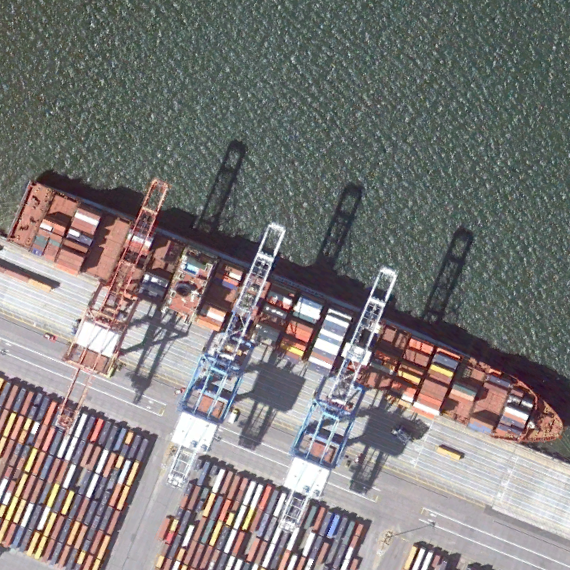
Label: civil